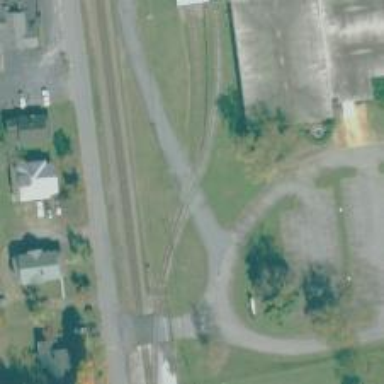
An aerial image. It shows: Railway spur service.